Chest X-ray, PA view. Patient: 31 years old, sex M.
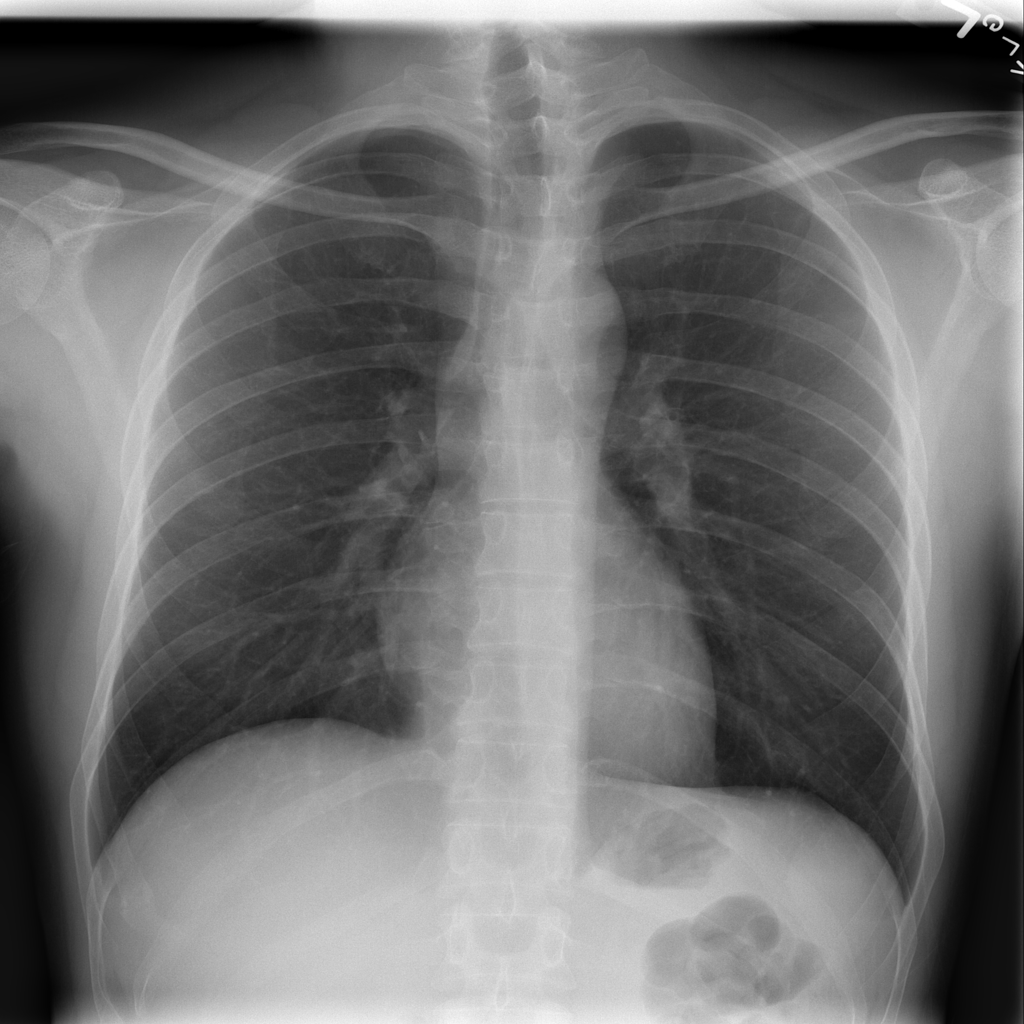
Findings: No Finding